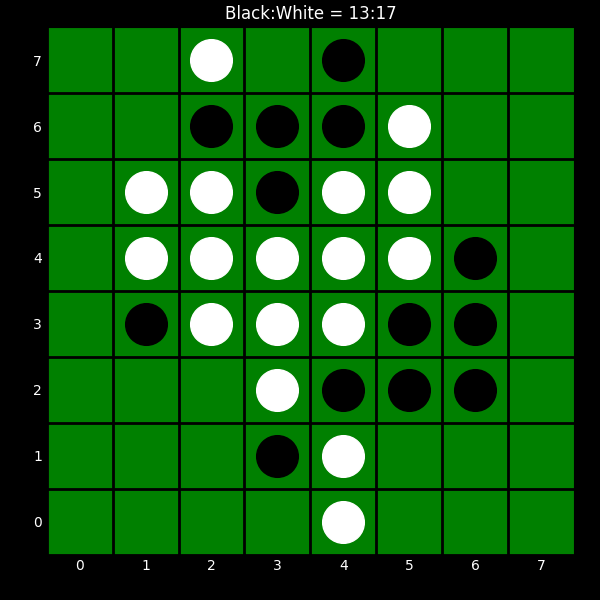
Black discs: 13
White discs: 17